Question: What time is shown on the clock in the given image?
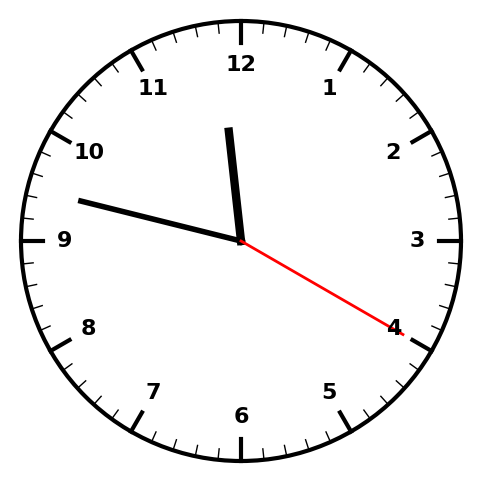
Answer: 11:47:20